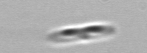
Label: pennate